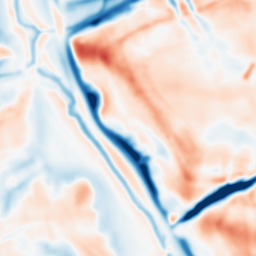
Category: multiscale
Decomposition family: dog_multiscale
Decomposition parameters: sigma_ratio: 1.4
n_scales: 5
base_sigma: 2
Upsampling method: quadratic
Upsampling parameters: scale: 4
Upsampling scale: 4